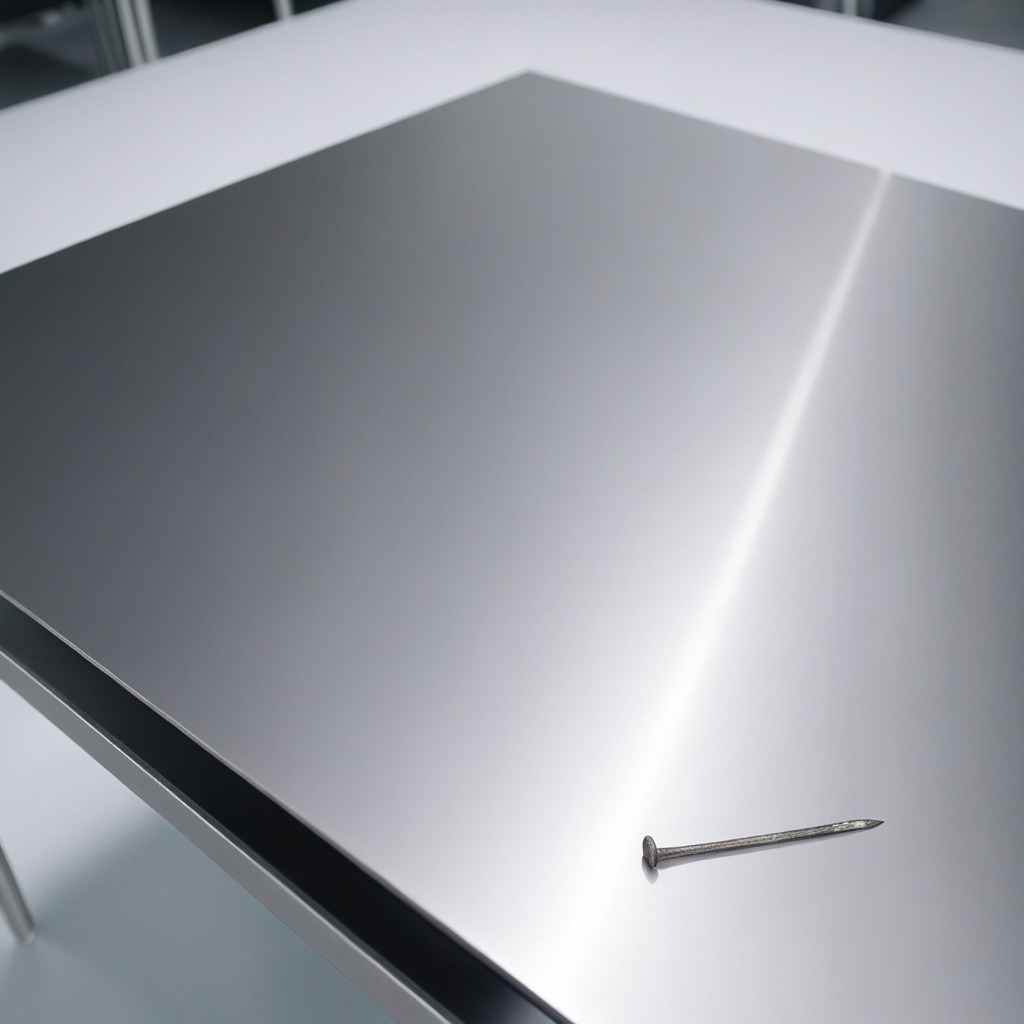
A nail is lying on the stainless steel table.